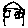
Label: house